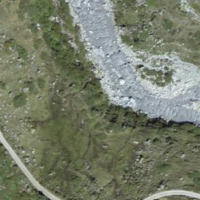
EUNIS habitat code: 26
Species observed at this site:
Gentiana verna